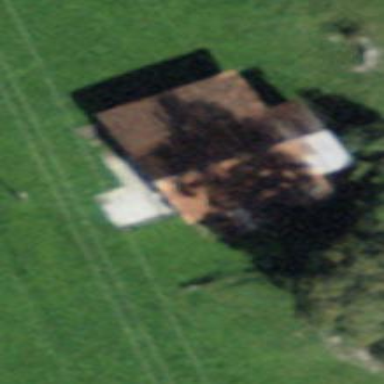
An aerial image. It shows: Barn.